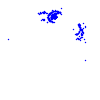
Particle: pion